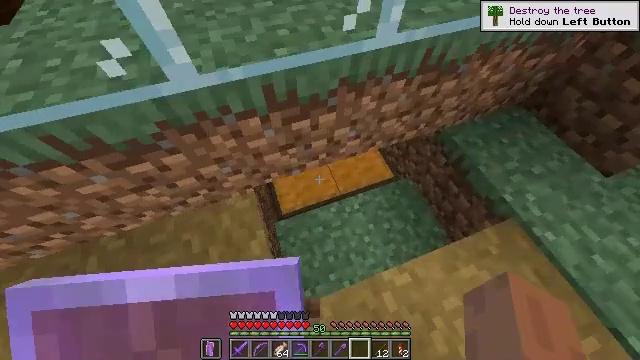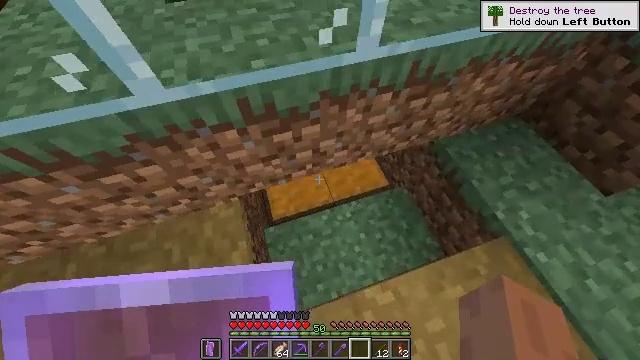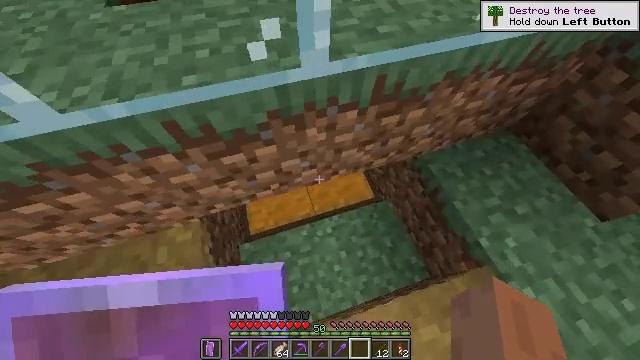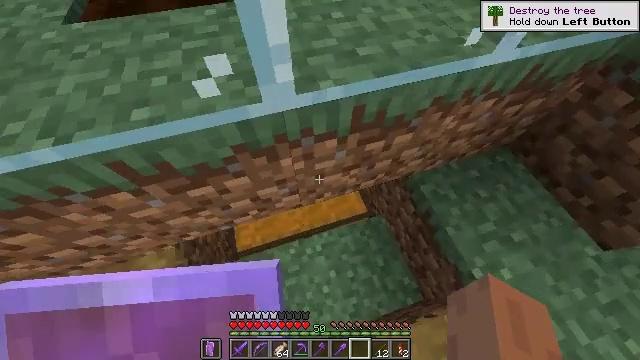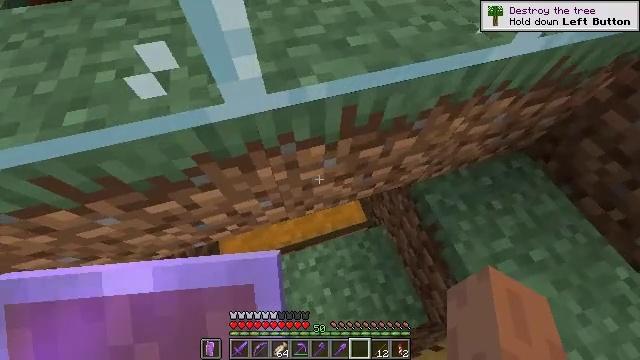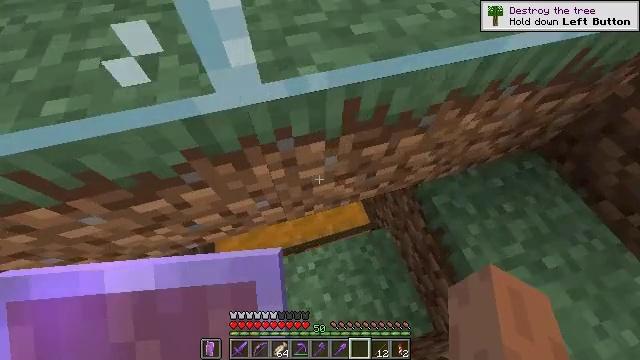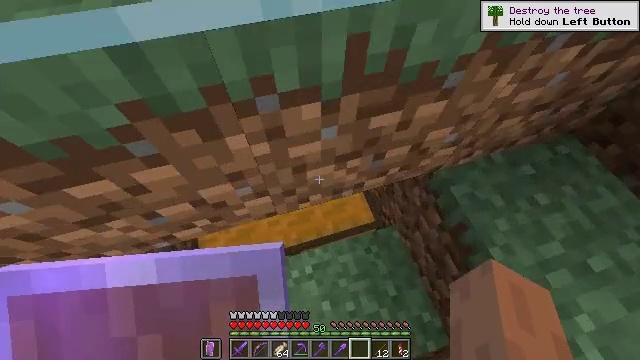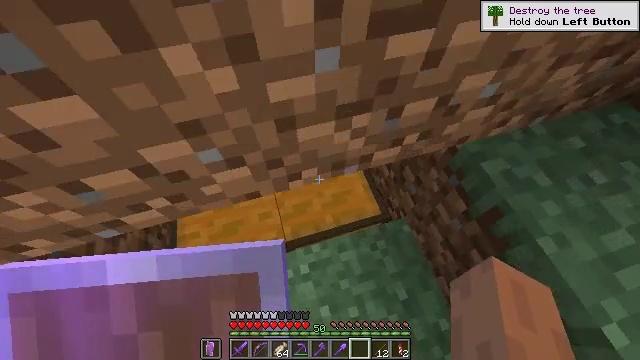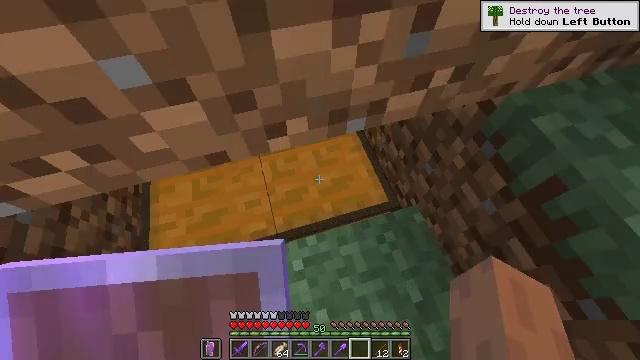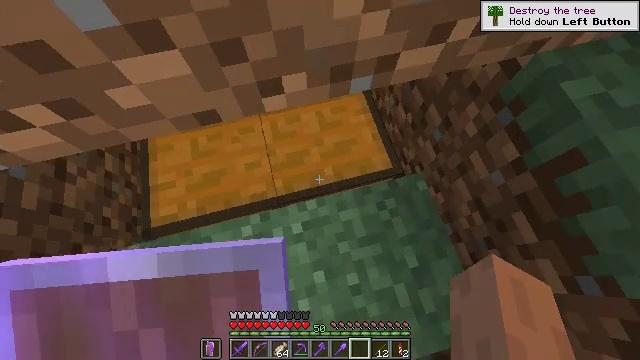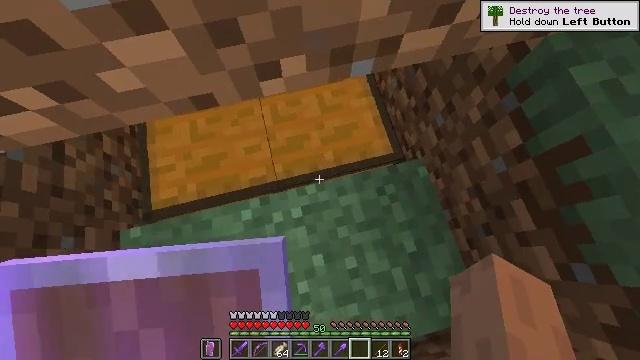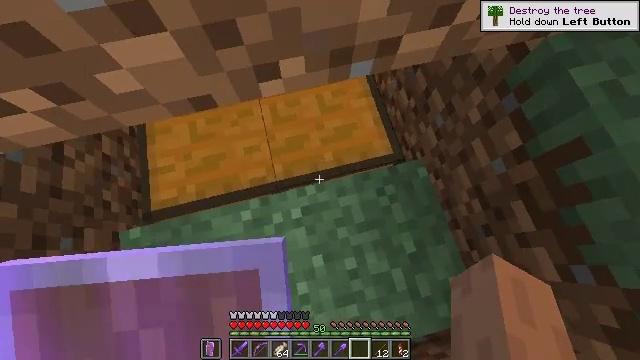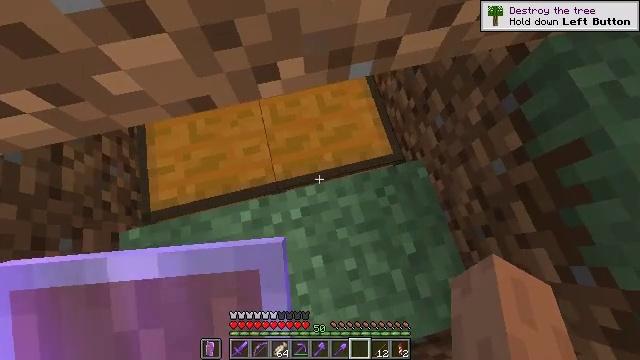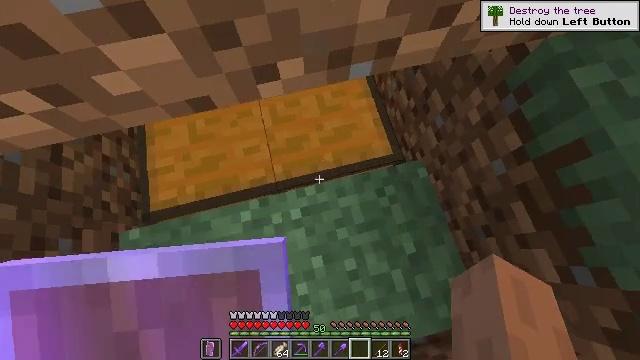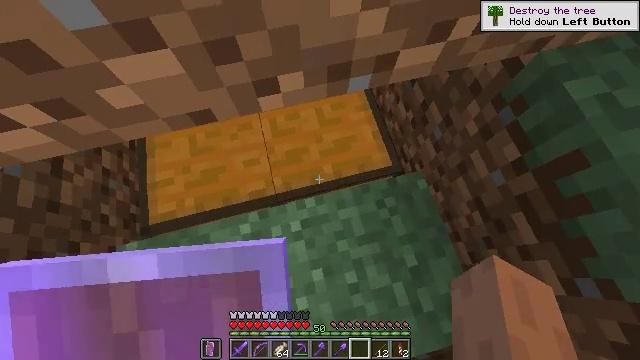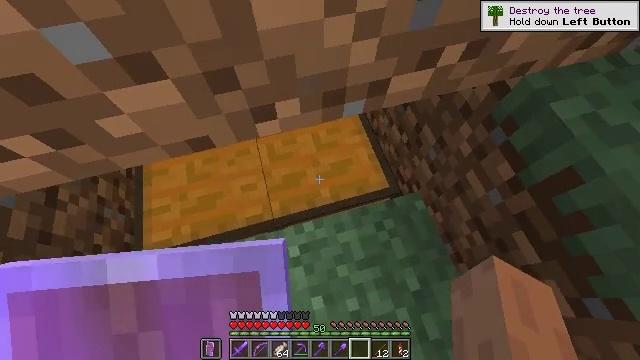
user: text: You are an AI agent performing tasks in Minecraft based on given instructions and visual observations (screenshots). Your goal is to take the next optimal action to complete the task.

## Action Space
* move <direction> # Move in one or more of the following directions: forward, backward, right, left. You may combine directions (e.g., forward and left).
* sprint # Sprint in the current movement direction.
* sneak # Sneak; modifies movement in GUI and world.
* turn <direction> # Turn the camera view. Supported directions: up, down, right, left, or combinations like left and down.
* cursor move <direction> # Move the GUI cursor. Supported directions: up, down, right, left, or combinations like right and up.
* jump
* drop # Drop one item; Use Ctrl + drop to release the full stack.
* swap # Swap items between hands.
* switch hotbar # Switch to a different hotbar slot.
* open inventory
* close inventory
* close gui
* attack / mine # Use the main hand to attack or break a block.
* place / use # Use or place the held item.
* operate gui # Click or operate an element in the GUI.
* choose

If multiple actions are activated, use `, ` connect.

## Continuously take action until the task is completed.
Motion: motion action
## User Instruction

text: Create a purple banner using a banner and purple dye.
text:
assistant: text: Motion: move forward and move right, turn left
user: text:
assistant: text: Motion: move forward
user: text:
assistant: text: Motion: no_op
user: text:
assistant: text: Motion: no_op
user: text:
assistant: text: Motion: no_op
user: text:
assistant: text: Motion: no_op
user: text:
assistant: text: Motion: no_op
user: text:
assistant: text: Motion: no_op
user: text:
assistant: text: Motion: turn left and down
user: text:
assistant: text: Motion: turn down
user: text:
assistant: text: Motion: no_op
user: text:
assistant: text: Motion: no_op
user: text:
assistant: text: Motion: no_op
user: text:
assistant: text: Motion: turn up
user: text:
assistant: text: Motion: turn right and up
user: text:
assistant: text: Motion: turn up
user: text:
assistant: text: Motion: use / place
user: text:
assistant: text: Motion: use / place
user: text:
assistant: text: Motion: use / place
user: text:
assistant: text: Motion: use / place
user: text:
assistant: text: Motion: no_op
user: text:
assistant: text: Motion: no_op
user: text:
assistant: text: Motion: no_op
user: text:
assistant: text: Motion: turn right
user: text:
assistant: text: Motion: turn right
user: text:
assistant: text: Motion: turn right
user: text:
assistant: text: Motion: turn right
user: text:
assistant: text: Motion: no_op
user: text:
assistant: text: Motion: no_op
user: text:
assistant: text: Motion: no_op